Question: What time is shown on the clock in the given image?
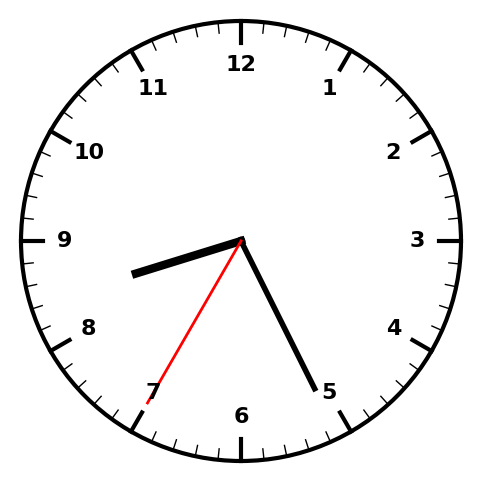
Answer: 08:25:35